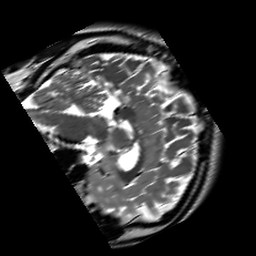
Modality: T2w
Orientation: sagittal
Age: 22
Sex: male
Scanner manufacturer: siemens
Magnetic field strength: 3 T
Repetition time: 7 s
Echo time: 0.09 s